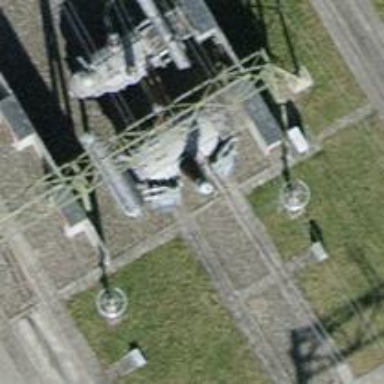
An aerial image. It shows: Insulator used in power systems.